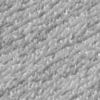
Label: not_dusty